Field crop: maize
Growth stage: 2
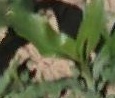
Species: maize